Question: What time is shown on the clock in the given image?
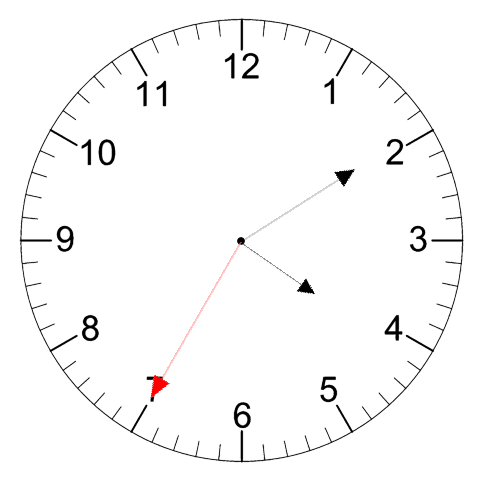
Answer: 04:09:35